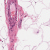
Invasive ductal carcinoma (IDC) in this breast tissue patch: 0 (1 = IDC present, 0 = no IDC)